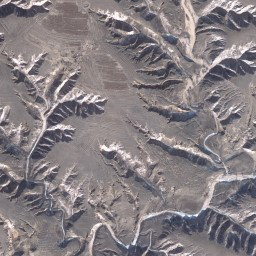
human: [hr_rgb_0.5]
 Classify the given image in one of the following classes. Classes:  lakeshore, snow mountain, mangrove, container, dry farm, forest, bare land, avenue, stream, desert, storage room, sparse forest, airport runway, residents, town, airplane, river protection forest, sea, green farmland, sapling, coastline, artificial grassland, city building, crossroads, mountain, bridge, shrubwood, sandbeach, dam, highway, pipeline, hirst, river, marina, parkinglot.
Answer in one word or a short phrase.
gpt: mountain